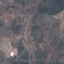
Label: HerbaceousVegetation